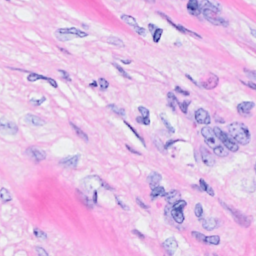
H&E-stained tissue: Breast